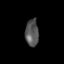
Tissue: lung
Cell type: Endothelial cells
Senescence score: 0.6148
Nuclear area (px): 352
Mean DAPI intensity: 85.957